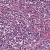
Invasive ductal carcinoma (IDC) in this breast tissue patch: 1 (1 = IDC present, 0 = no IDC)